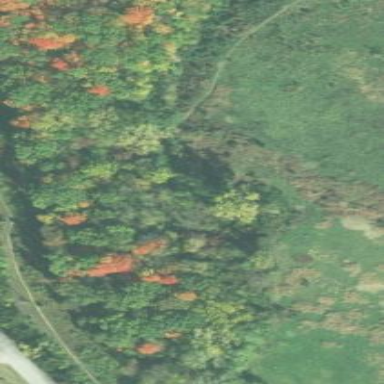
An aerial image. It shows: Forest area.